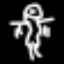
Label: squiggle